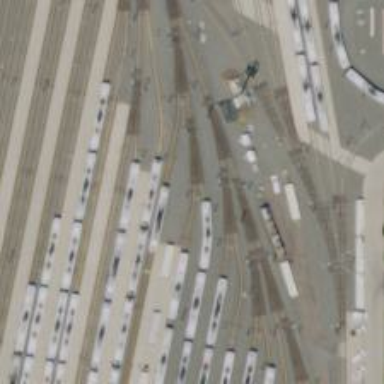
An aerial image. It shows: Light rail service yard with electrified contact lines.